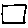
Label: square